Field crop: maize
Growth stage: 2
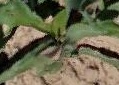
Species: maize